Question: I'm trying to add a transparent JQuery dialog. But I'm running into two issues:
- -
The comments are what I tried so far.
'''
//Create new components
var newComponent= "<div id='Component"+ componentOffset +"' class='ui-widget'><h1>Hello</h1></div>";
$('#rootArea').append(newComponent);
$('#Component' + componentOffset).dialog({
dialogClass: 'transparent-dialog'
});
//$('#Component' + componentOffset).css('background-color', 'rgba(255,255,255,0.0)');
//Adding style to newComponent div: style='background-color: rgba(255,255,255,0.0); '
'''
css:
'''
.transparent-dialog {
background-color: rgba(255,255,255,0.0);
}
.transparent-dialog .ui-dialog-titlebar {
display:none
}
'''

The goal is to make it only show borders and background upon hovering over. I figured I could also display the title bar again upon hovering. This way I can still drag the component without to much trouble.
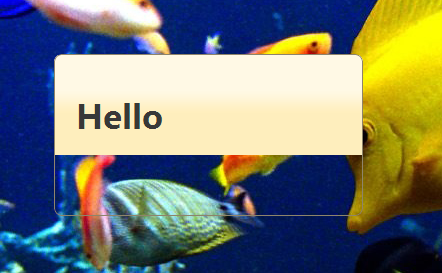
Answer: To cause all jQueryUI dialogs to be transparent, just override the default styles for the widget by adding the following to your custom CSS file (there should be no need to add your custom '.transparent-dialog' class as a result):
'''
.ui-widget-header {
border: none;
background: transparent;
}
.ui-widget-content {
background: transparent;
}
'''
If you want just one specific dialog to be transparent and others to retain the background, then you can target it with your id or give it an additional class, such as:
'''
.transparent-dialog {
background: transparent;
}
.transparent-dialog .ui-widget-header {
border: none;
background: transparent;
}
.transparent-dialog .ui-widget-content {
background: transparent;
}
'''